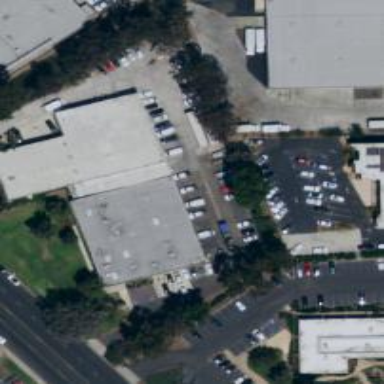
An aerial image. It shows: Industrial building.